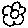
Label: flower